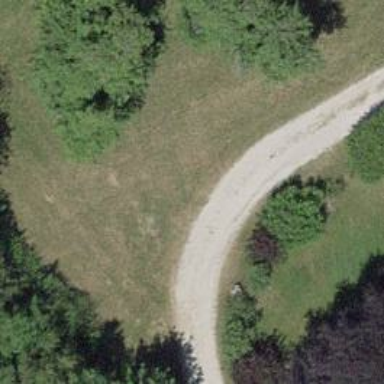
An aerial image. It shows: Unpaved path.